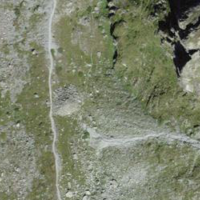
EUNIS habitat code: 31
Species observed at this site:
Hesperia comma
Prunella collaris